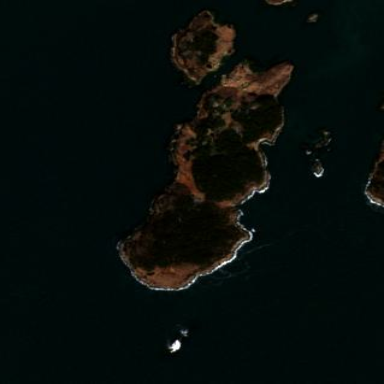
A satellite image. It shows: Island with natural coastline.